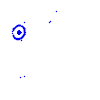
Particle: pion